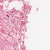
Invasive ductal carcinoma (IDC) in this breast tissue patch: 0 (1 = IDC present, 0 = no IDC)